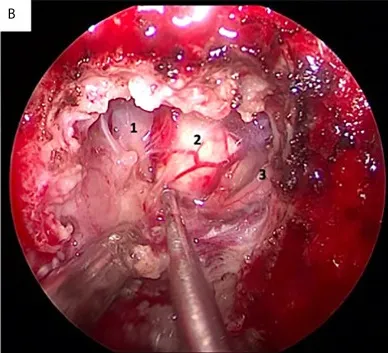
Intra-operative condition of the lesion located at middle of upper clivus region. The lesion was stick to the brain stem and basal artery (1: brain stem; 2: basal artery; 3: abducent nerve).
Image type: endoscopy (other_endoscopy)